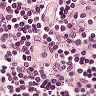
Metastatic tissue present: no